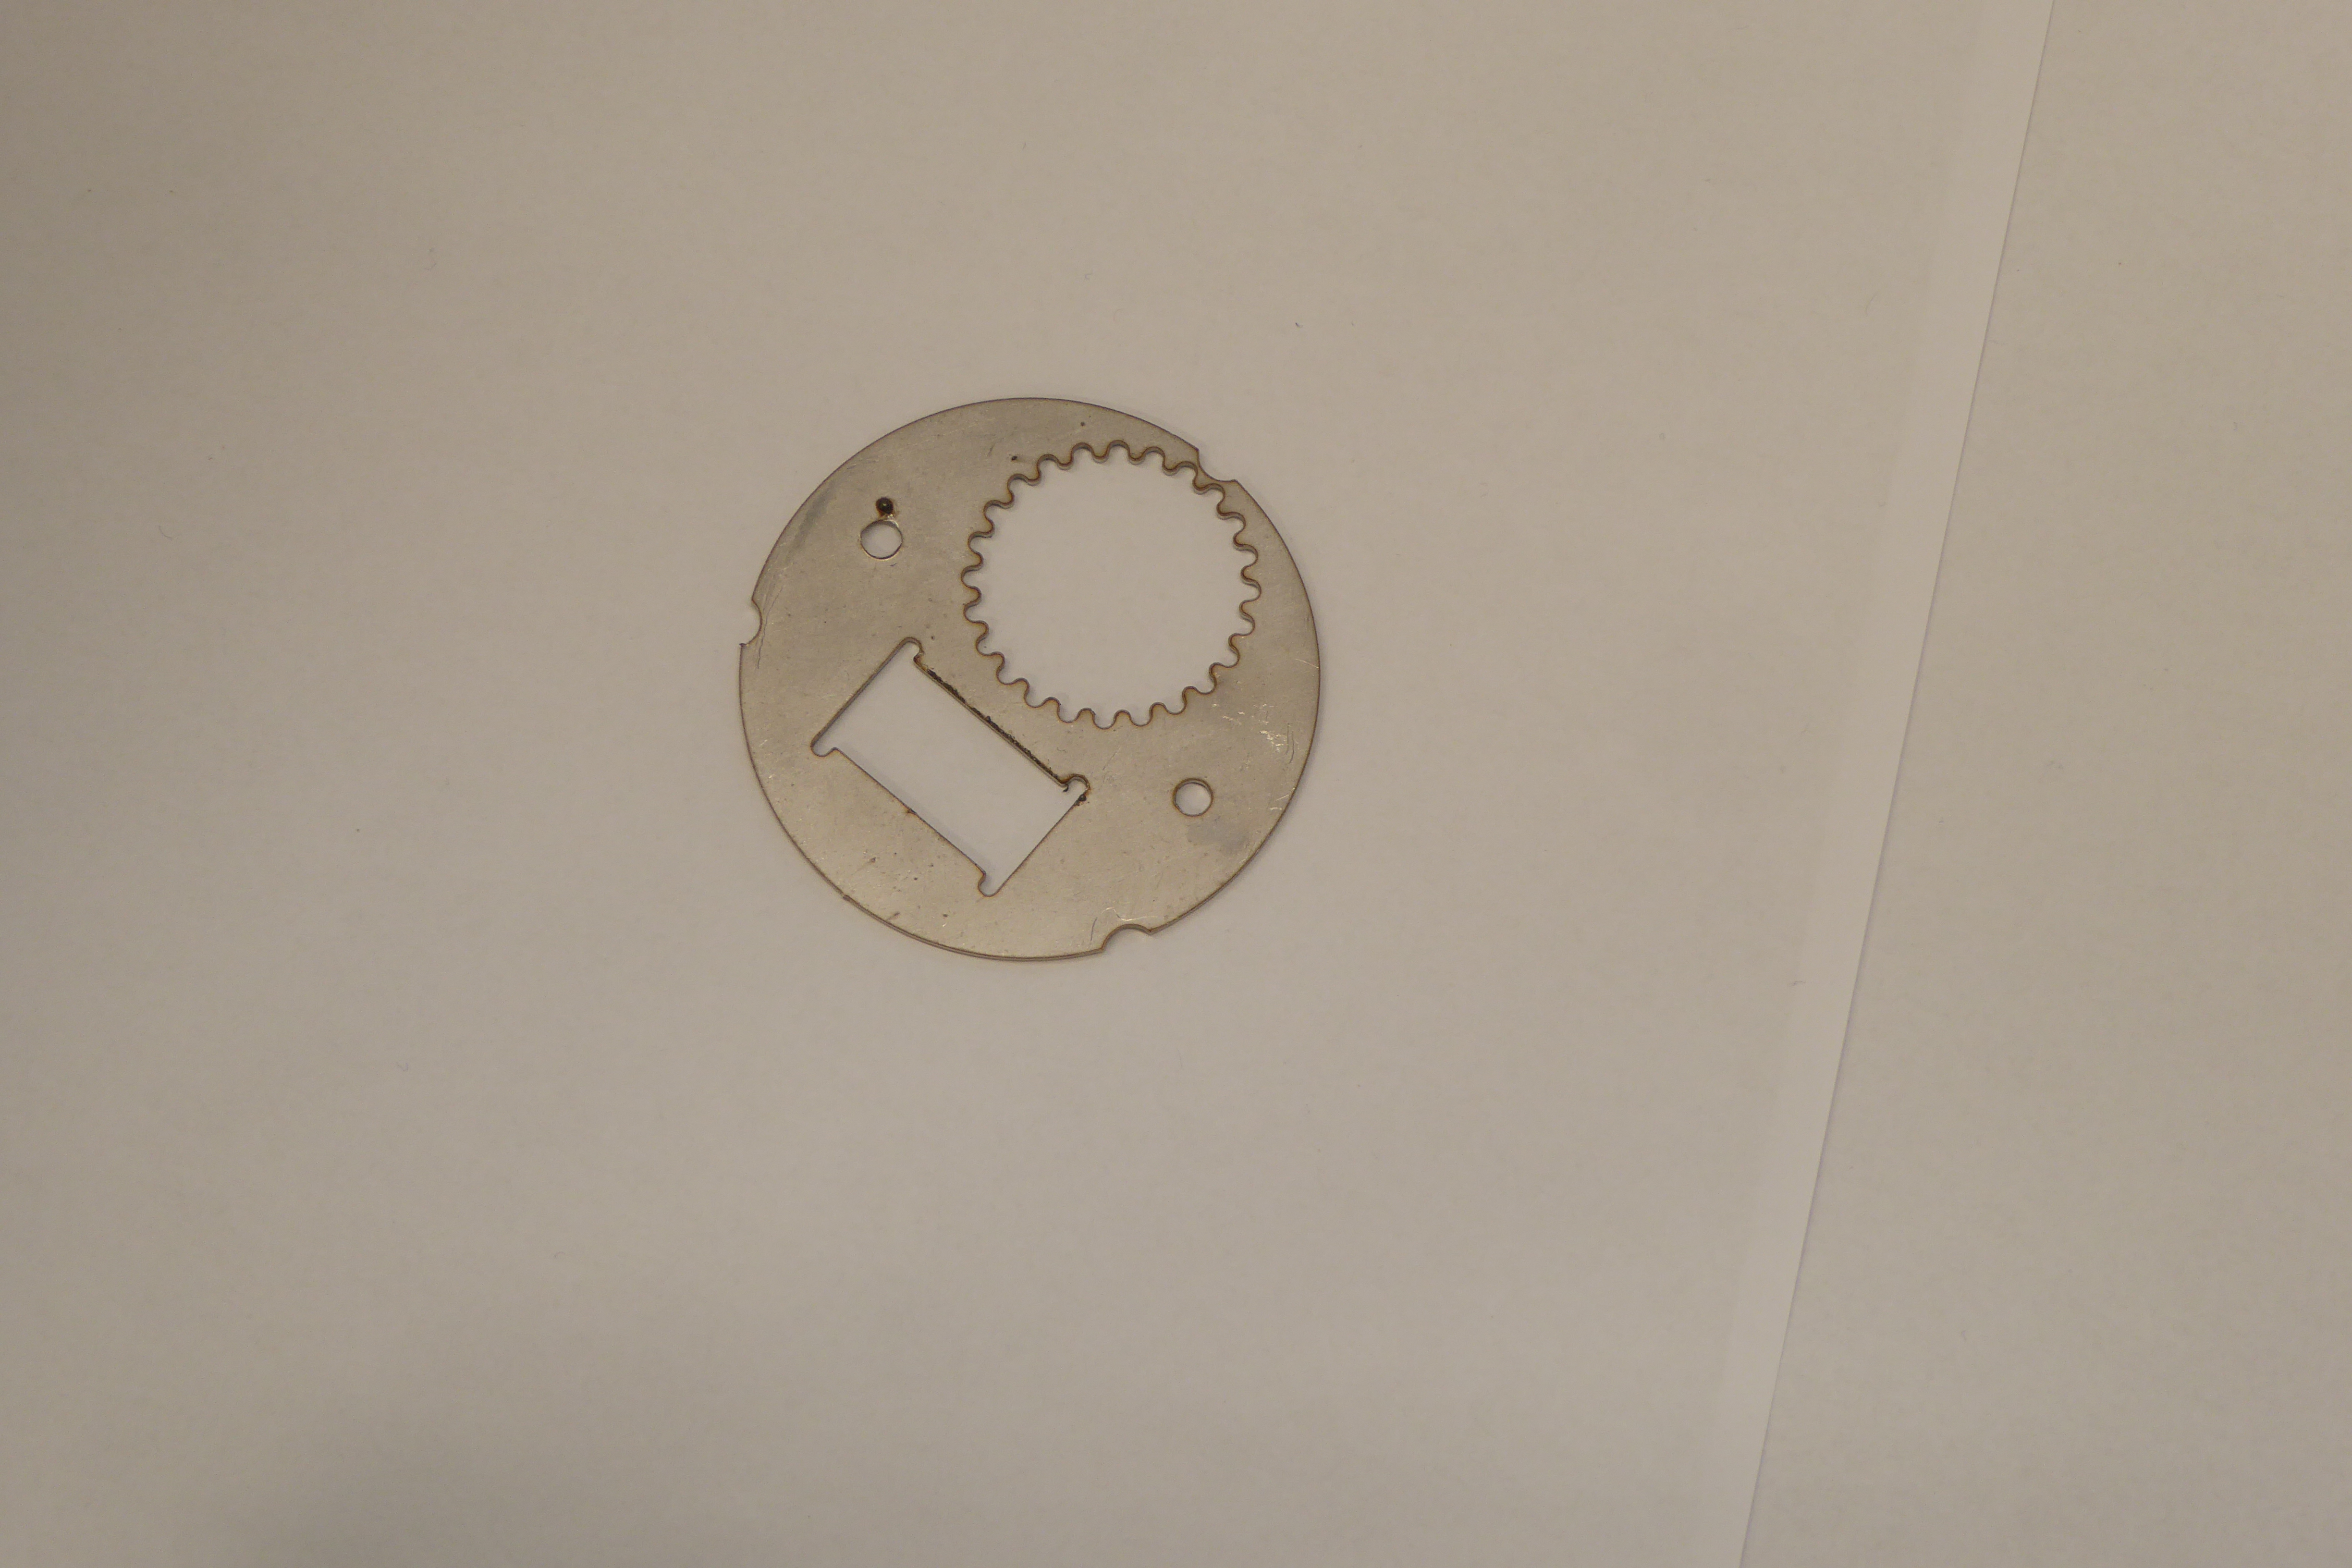
Label: Bottle Opener - Inlay